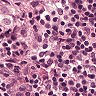
Metastatic tissue present: yes